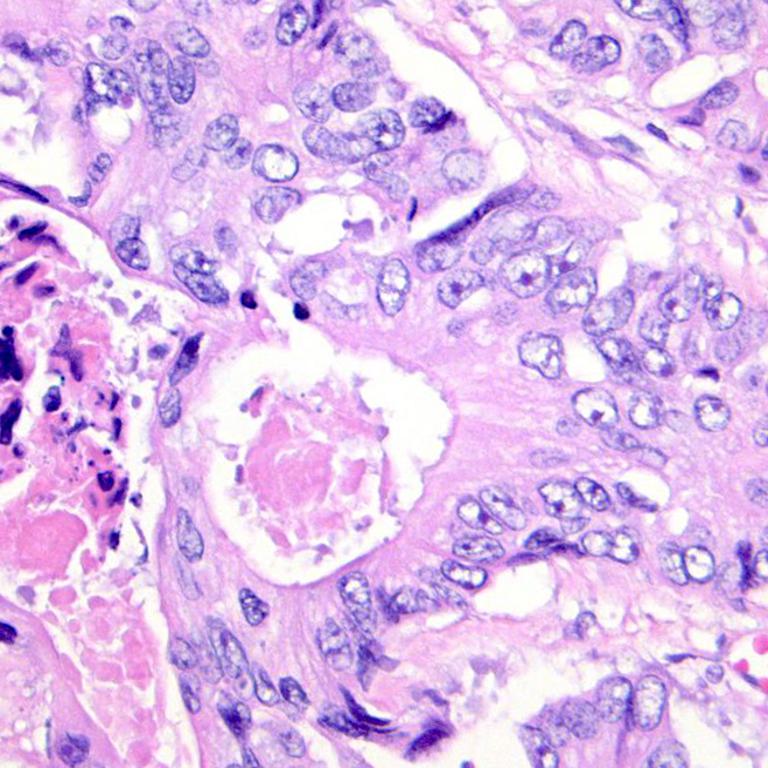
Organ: colon
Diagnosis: adenocarcinomas